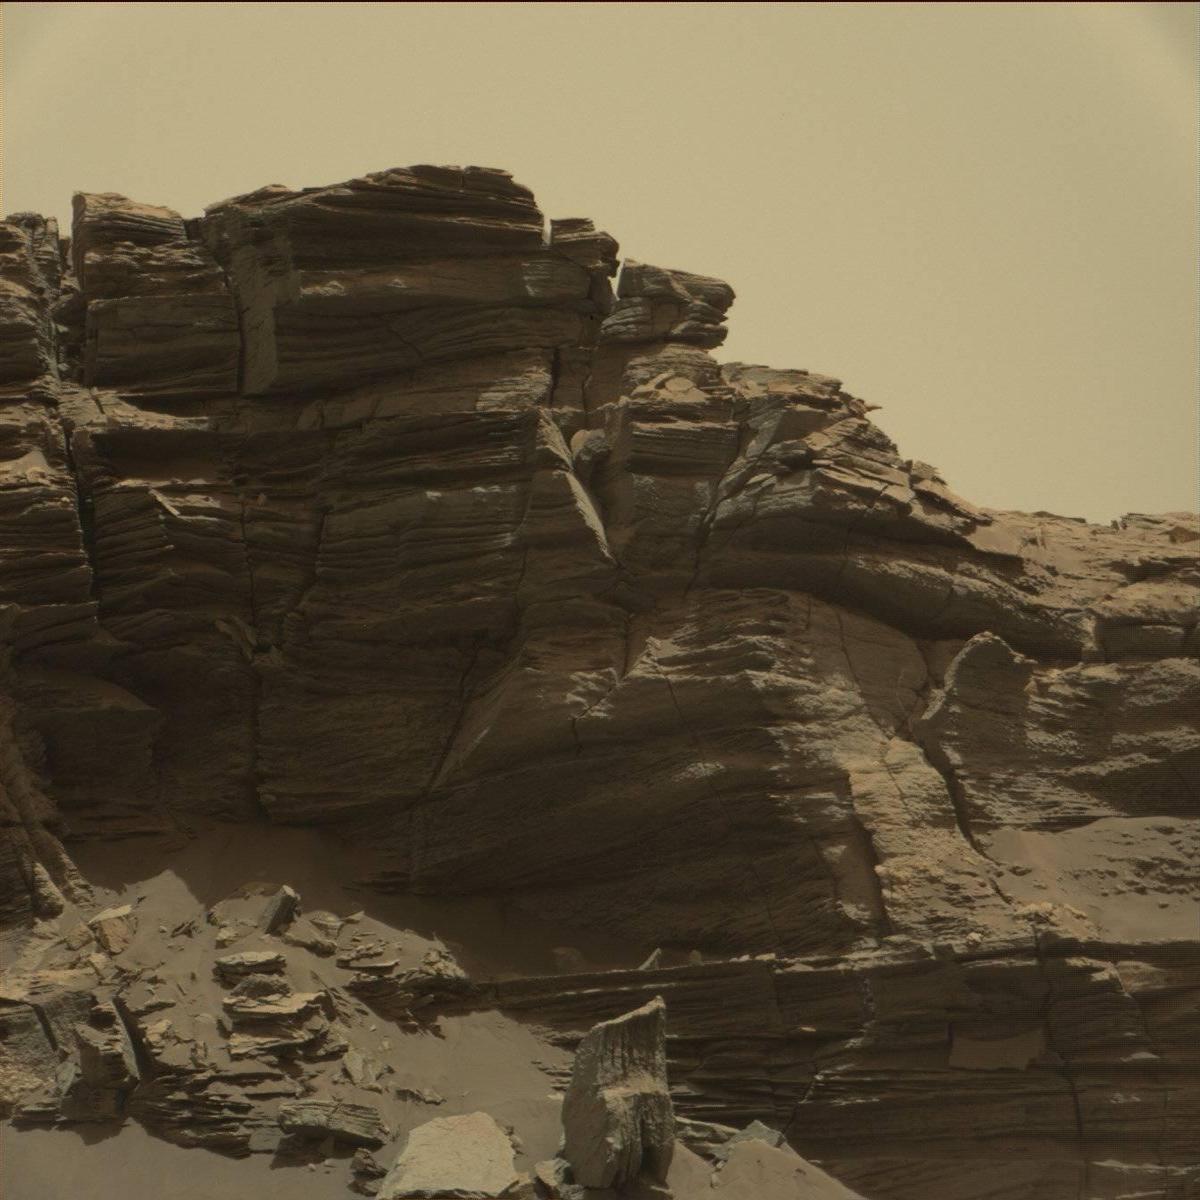
Terrain classes present: Bedrock, Sand / Soil, Sky